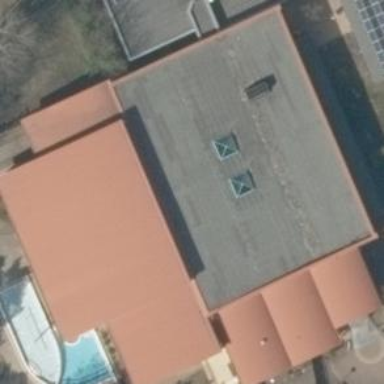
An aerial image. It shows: Sports centre specializing in swimming activities located in leisure land area.